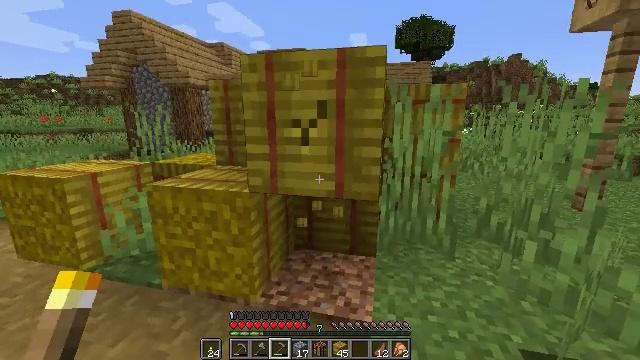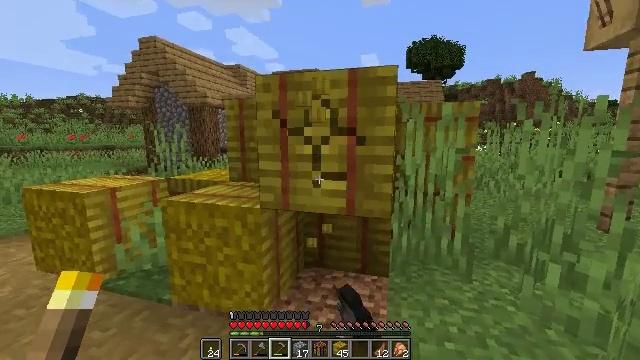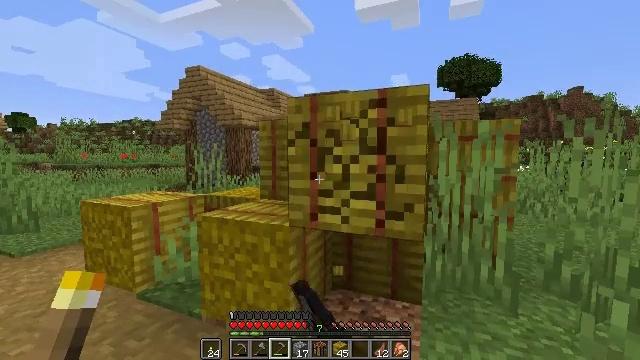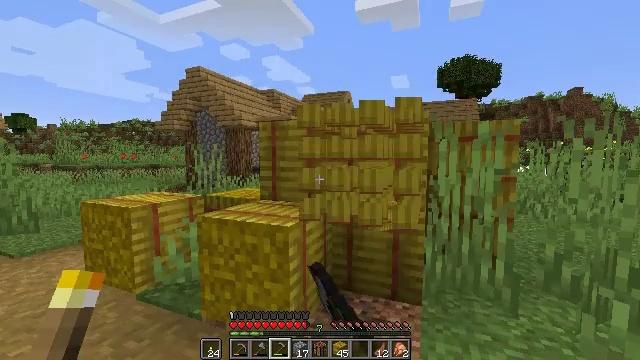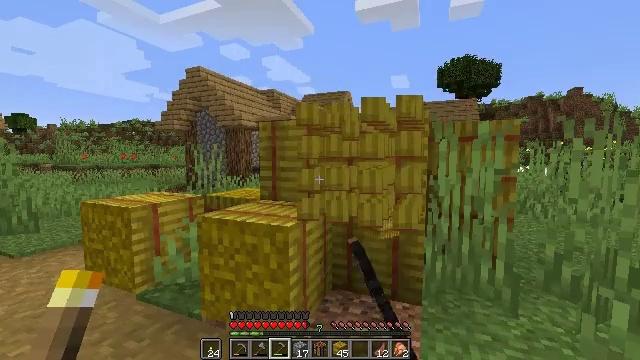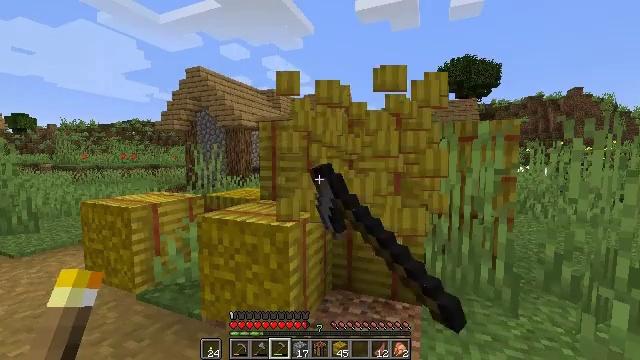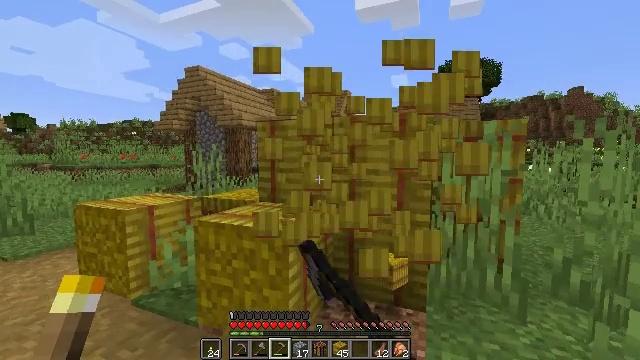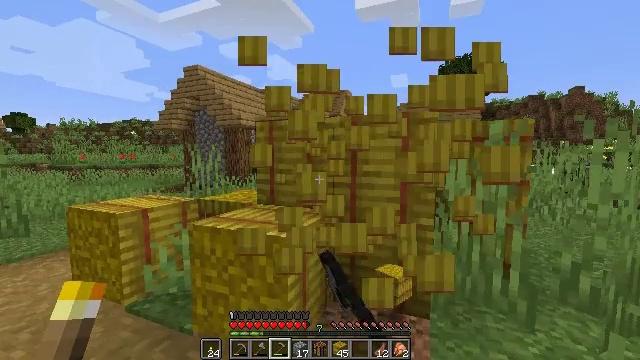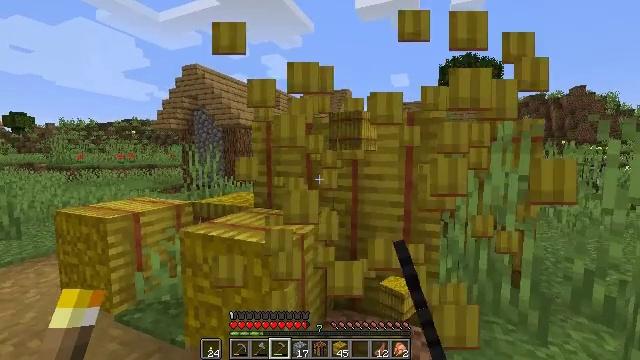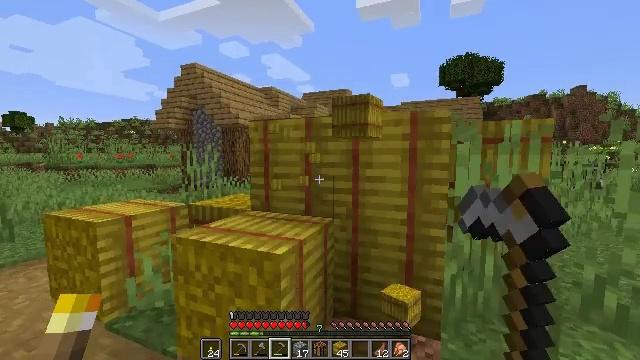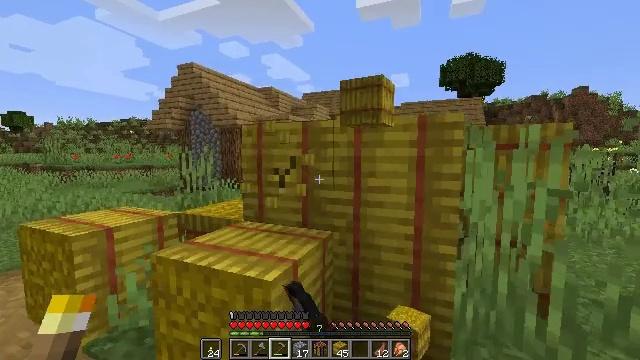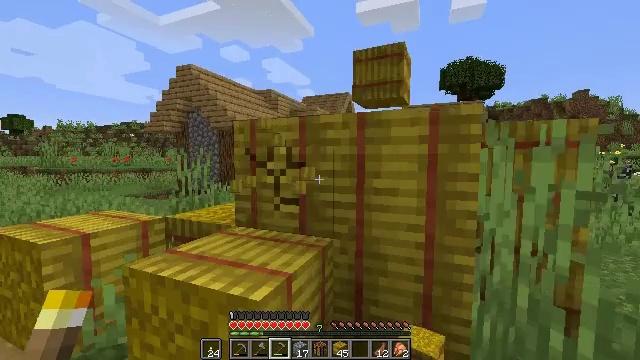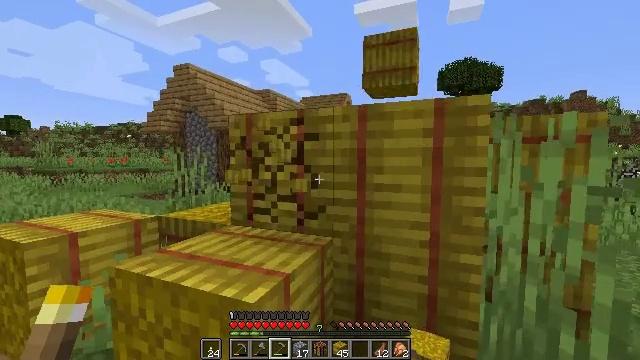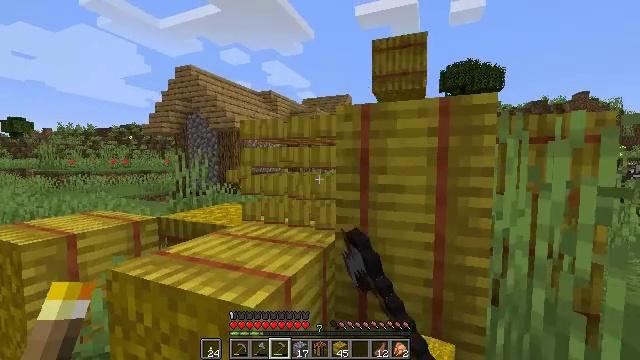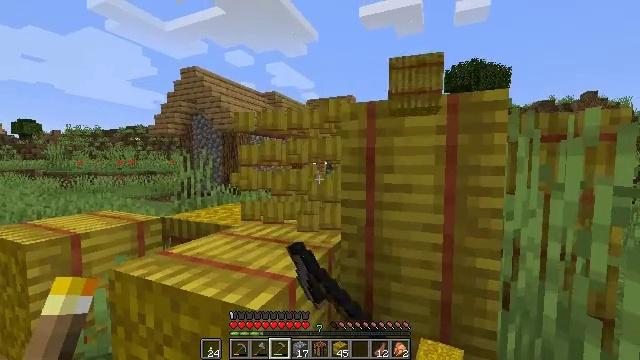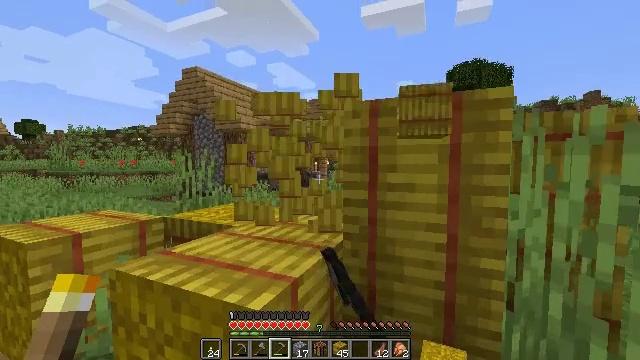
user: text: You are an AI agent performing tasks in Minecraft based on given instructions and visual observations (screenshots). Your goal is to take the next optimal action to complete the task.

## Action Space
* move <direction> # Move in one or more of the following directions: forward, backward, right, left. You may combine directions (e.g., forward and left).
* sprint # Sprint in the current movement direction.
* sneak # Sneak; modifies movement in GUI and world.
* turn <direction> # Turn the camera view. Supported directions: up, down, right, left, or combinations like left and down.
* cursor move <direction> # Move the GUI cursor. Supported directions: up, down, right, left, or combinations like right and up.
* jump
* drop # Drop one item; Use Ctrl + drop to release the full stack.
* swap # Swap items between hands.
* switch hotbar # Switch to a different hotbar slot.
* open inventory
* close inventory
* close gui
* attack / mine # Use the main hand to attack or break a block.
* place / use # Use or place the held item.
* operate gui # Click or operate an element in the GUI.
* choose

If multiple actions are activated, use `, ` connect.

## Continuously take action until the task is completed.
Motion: motion action
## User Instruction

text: Attack the hay block to get hay.
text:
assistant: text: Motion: turn left and up, attack / mine
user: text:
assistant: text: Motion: turn left and up, attack / mine
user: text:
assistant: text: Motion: attack / mine
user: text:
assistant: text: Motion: attack / mine
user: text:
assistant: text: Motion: attack / mine
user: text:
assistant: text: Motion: move forward, attack / mine
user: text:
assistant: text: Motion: move forward, attack / mine
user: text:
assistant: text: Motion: move forward, attack / mine
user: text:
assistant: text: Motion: move forward, attack / mine
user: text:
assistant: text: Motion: move forward, attack / mine
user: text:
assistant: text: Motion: attack / mine
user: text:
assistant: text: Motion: attack / mine
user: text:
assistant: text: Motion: attack / mine
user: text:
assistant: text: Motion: attack / mine
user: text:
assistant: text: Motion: attack / mine
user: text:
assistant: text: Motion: turn left and down, attack / mine
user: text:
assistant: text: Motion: turn left and down, attack / mine
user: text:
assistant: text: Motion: turn down, attack / mine
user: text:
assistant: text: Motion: attack / mine
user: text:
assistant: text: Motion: attack / mine
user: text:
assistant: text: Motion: attack / mine
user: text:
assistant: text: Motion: turn down, attack / mine
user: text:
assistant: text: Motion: turn down, attack / mine
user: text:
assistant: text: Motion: attack / mine
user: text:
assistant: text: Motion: attack / mine
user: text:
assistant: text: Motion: attack / mine
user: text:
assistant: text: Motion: attack / mine
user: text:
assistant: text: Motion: attack / mine
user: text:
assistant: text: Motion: attack / mine
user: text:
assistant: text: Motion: attack / mine